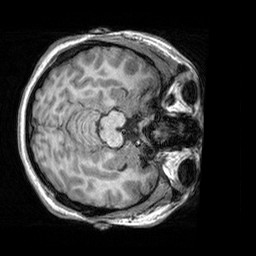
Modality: T1w
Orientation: axial
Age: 21
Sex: female
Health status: healthy
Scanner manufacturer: siemens
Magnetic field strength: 3 T
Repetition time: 2.3 s
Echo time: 0.00303 s